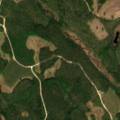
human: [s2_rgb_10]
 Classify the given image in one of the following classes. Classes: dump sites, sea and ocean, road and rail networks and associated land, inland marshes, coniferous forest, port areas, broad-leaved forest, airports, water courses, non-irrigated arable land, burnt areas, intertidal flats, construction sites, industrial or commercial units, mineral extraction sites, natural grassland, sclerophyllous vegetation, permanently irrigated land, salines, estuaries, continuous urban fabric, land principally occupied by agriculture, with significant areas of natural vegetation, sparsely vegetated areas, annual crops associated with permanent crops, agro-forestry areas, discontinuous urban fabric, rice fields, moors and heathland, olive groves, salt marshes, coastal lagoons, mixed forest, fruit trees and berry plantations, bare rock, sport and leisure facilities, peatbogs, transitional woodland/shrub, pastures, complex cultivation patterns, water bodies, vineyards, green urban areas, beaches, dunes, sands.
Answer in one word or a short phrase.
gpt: coniferous forest, transitional woodland/shrub